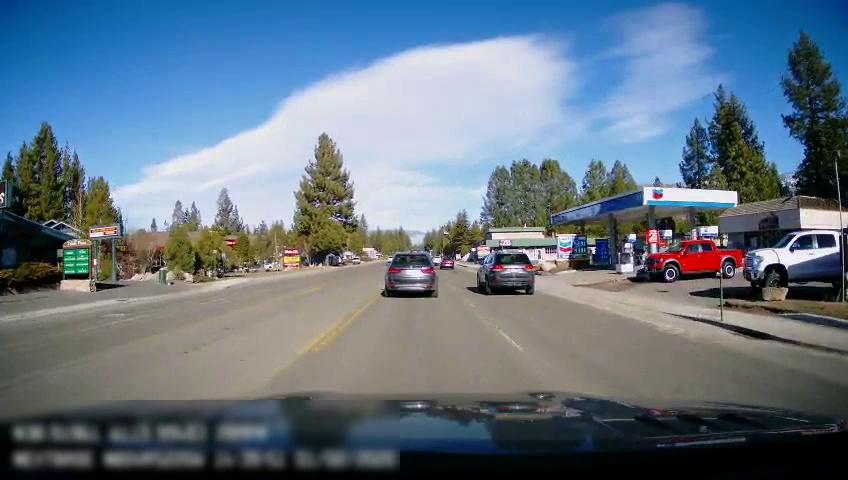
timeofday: Day
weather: Sunny
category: Drivable Space
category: Vehicles | Car
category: Vehicles | Truck
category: Vehicles | Truck
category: Vehicles | SUV
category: Vehicles | SUV
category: Lanes | Opposite Lane
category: Lanes | Current Lane
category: Lanes | Current Lane